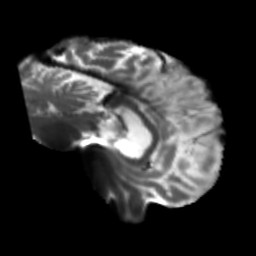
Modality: T2w
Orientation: sagittal
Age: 64
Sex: male
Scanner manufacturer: siemens
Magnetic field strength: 3 T
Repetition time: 5.47 s
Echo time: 0.0854 s